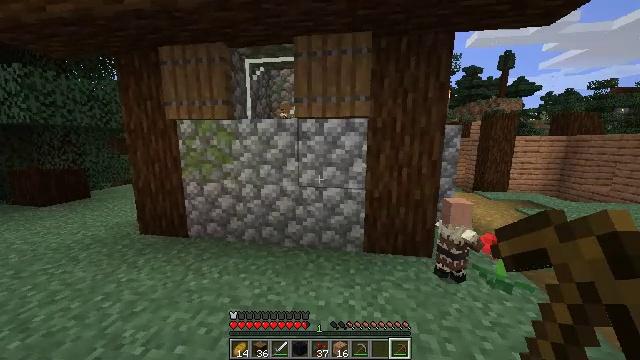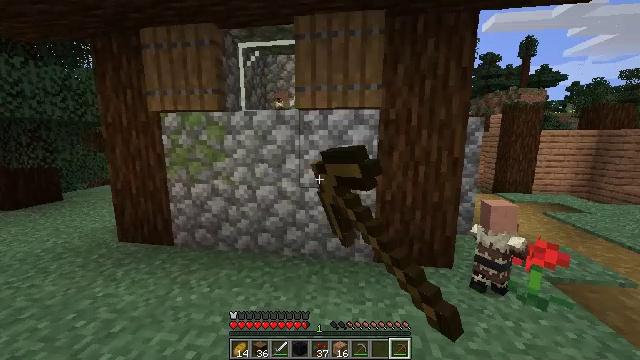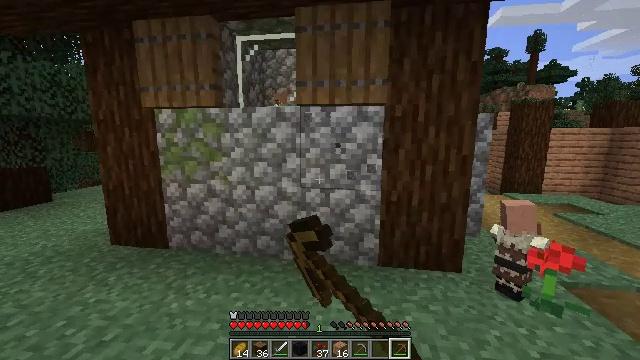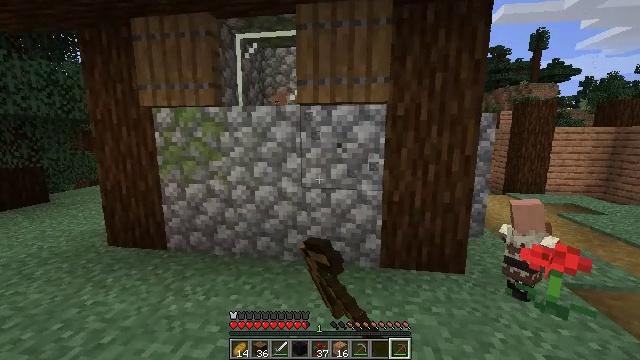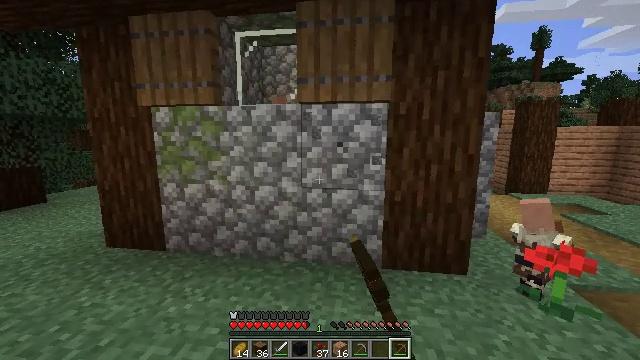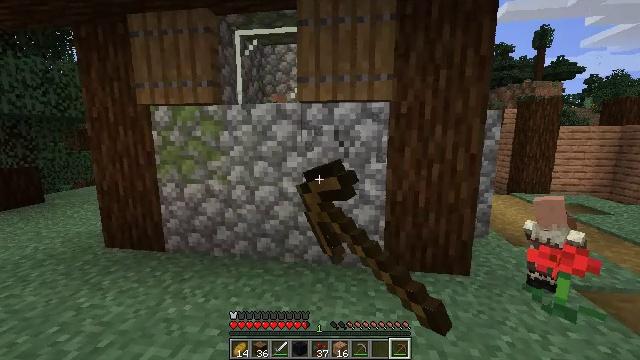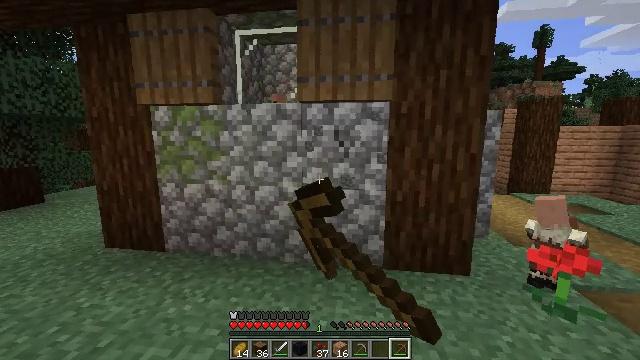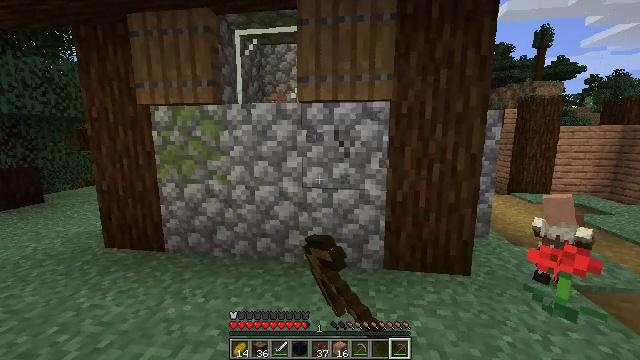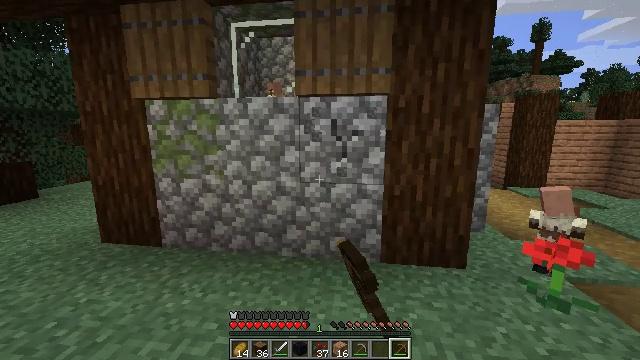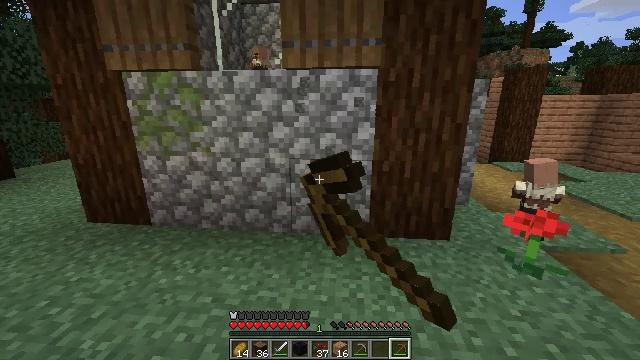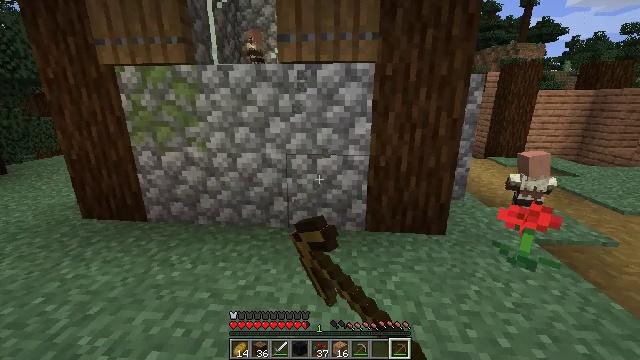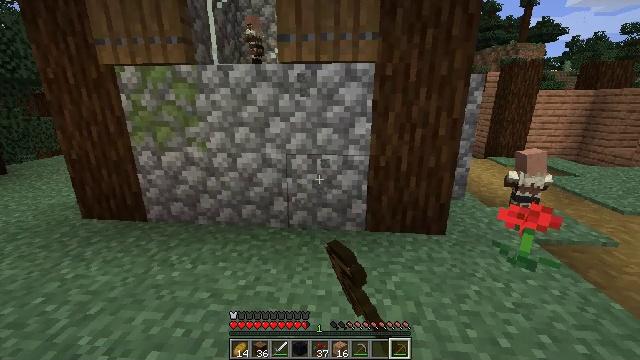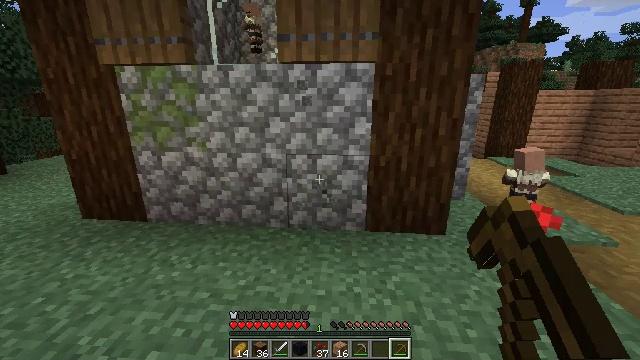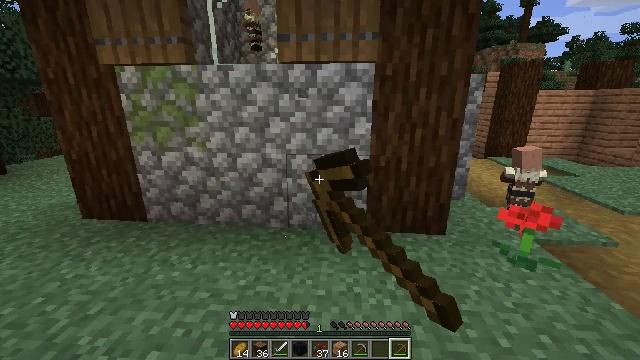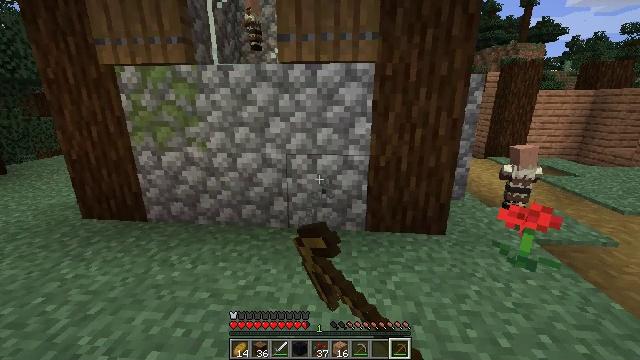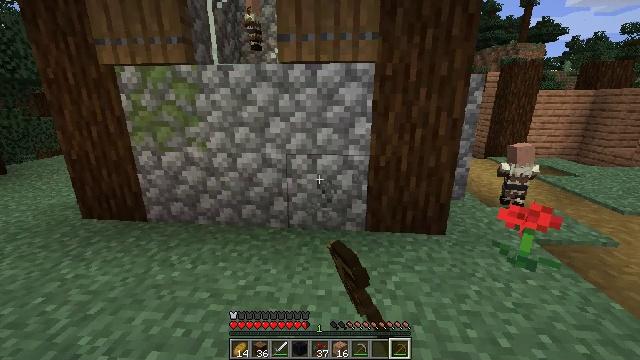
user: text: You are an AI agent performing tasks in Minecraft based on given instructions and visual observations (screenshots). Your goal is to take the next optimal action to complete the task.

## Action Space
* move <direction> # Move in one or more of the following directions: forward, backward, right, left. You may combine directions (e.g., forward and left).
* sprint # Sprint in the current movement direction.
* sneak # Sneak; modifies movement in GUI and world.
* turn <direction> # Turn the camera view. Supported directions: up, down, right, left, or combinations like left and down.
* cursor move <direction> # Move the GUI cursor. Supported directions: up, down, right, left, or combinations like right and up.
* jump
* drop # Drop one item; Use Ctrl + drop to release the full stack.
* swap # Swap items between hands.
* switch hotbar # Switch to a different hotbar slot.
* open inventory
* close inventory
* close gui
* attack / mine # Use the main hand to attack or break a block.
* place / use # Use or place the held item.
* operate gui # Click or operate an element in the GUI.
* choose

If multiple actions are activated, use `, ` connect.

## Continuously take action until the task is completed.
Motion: motion action
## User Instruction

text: Mine cobblestone underground.
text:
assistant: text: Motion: attack / mine
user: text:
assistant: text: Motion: attack / mine
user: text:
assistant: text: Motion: attack / mine
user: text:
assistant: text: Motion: attack / mine
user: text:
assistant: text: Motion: attack / mine
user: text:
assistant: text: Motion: attack / mine
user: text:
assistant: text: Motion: attack / mine
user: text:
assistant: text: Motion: turn down, attack / mine
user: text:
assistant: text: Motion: turn right and down, attack / mine
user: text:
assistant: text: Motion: turn down, attack / mine
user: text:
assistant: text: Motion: attack / mine
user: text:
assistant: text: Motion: attack / mine
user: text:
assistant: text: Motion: attack / mine
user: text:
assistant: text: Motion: attack / mine
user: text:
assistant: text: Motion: attack / mine
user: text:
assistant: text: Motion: attack / mine
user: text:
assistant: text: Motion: attack / mine
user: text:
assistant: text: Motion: attack / mine
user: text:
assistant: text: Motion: attack / mine
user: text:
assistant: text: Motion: attack / mine
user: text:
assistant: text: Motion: attack / mine
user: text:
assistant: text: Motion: attack / mine
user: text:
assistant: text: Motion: attack / mine
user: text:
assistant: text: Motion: attack / mine
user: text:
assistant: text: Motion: attack / mine
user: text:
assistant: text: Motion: attack / mine
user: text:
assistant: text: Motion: attack / mine
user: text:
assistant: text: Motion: attack / mine
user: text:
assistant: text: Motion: turn left and down, attack / mine
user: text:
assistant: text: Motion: turn left, attack / mine